Question: sorry my english is very bad :(
I have tried buil a application using UITavleView, but my application encounters an error as follows

help me fix this, Please :(
Thanks alot :x
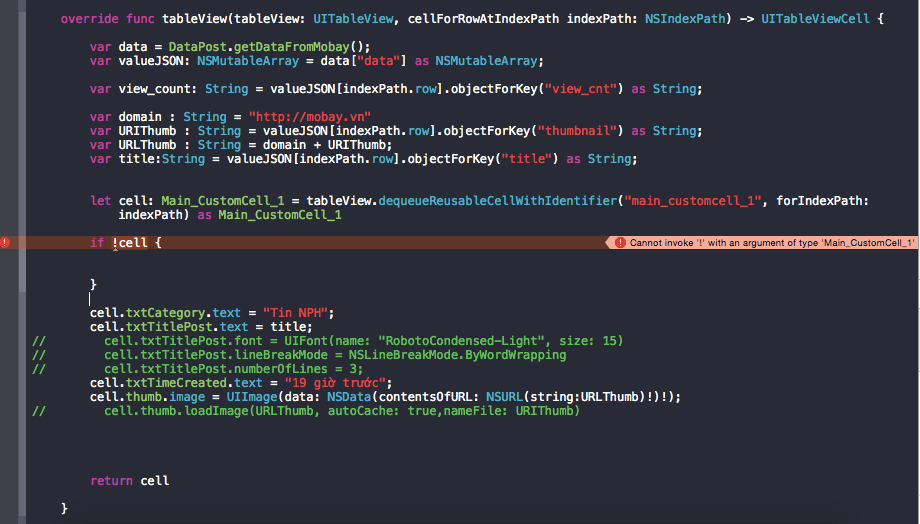
Answer: There are 3 problems in your code:
- 'cell'- 'cell''Main_Customcell_1''as''as?'- '!cell''cell != nil'
However, your fixed code should look like:
'''
if let cell = tableView.dequeueReusableCellWithIdentifier("main_customcell_1", forIndexPath: indexPath) as? Main_CustomCell_1 {
...
}
'''
Suggested reading: <URL>
Suggestion: textual code is preferred to screenshots - images are welcome if they provide additional details.